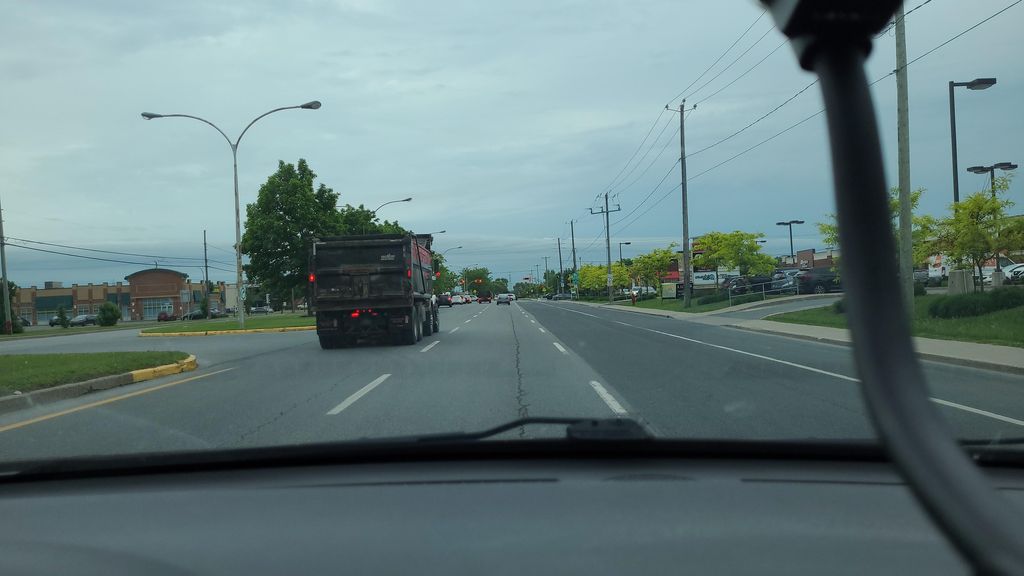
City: montreal